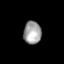
Tissue: lung
Cell type: Epithelial cells
Senescence score: 0.1321
Nuclear area (px): 399
Mean DAPI intensity: 158.912